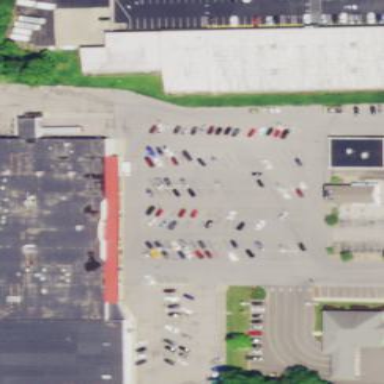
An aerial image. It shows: Retail area.